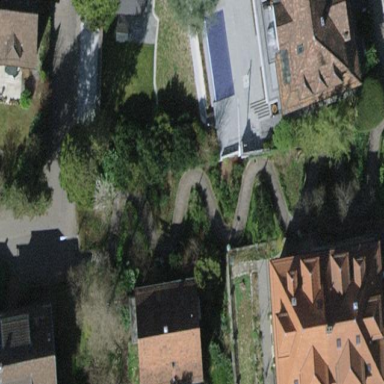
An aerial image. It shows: Garden area designated for leisure land.